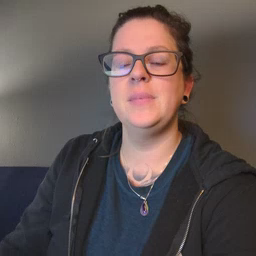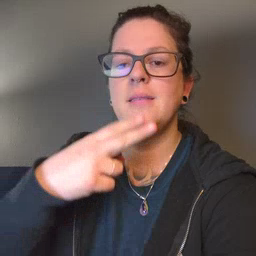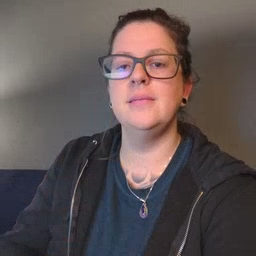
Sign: cut